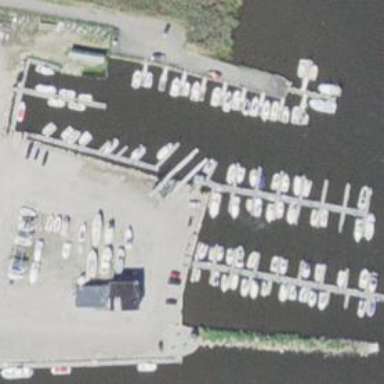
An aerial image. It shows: Man-made pier.